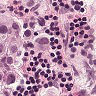
Metastatic tissue present: yes